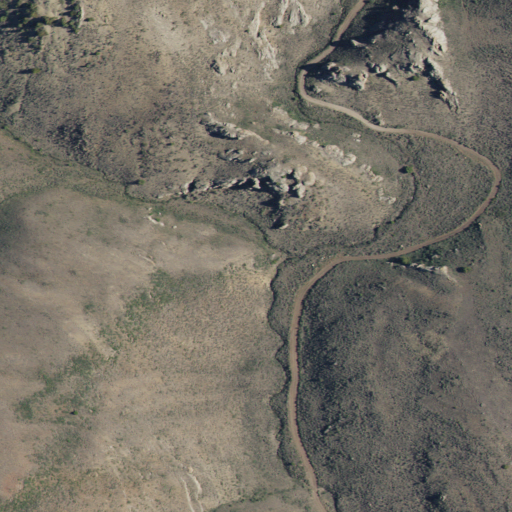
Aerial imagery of valley in Idaho named Right Fork Waddoups Canyon containing only shrub